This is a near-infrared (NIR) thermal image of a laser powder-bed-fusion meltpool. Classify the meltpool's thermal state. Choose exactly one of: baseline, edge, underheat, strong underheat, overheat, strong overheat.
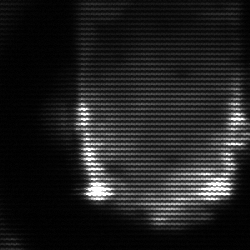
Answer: baseline